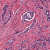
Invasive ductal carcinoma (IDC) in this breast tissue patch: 1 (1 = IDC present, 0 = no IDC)